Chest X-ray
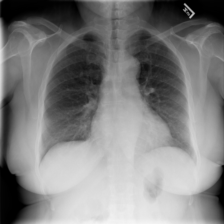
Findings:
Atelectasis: negative
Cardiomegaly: negative
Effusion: negative
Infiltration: negative
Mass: negative
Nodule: negative
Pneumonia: negative
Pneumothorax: negative
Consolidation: negative
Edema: negative
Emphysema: negative
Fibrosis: negative
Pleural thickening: negative
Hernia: negative